Question:
Base on image, Each X value had 20 point different
and the line should display as straight line.
But Since I add 2 value which is 1025.96 and 1026.50 (as show with color background on the right table) and it still use the same scale for each number so the line graph not straight.
How can I adjust this 2 point show in the graph and make it plot proper scale? (Show straight line).
'''
$(document).ready(function() {
chart = new Highcharts.Chart({
chart: {
renderTo: 'container2950',
type: 'line',
marginRight: 130,
marginBottom: 45
},
title: {
text: 'Strategy 2, Long C950',
x: -20 //center
},
subtitle: {
text: '',
x: -20
},
credits: {
enabled: false
},
xAxis: {
title: {
text: 'SET50 Index n wanhmd`aayu'
},
categories: [925,945,965,985,1005,1025,1025.96,1026.5,1045,1065,1085,1105,1125]
},
yAxis: {
title: {
text: 'Profit / Loss (Bath)'
},
plotLines: [{
value: 0,
width: 1,
color: '#808080'
}]
},
tooltip: {
formatter: function() {
return '<b>'+ this.series.name +'</b><br/>'+
this.x +': '+ this.y +' baath';
}
},
legend: {
layout: 'vertical',
align: 'right',
verticalAlign: 'top',
x: -10,
y: 100,
borderWidth: 0
},
series: [
{name: 'Long C950', data: [-15300,-15300,-12300,-8300,-4300,-300,-107.<PHONE>,0,3700,7700,11700,15700,19700]}
]
});
});
'''
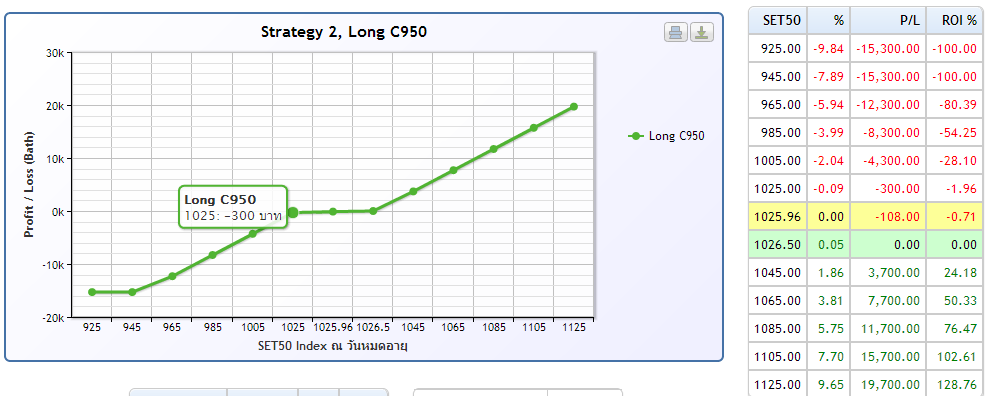
Answer: Without any code to see, I can't be sure, but I suspect you are specifying xAxis categories. This will always equally space the x axis parameters rather than plotting them to scale.
Instead, you should specify your series data like this:
'''
data:[ [925,-15300],[945,-15300] ]
'''
This specifies x,y value pairs. You can also do:
'''
data:[ {x:925,y:-15300},{x:945,y:-15300} ]
'''
The second option allows you to set other point attributes such as colour etc.